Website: home-depot
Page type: customer-info-address
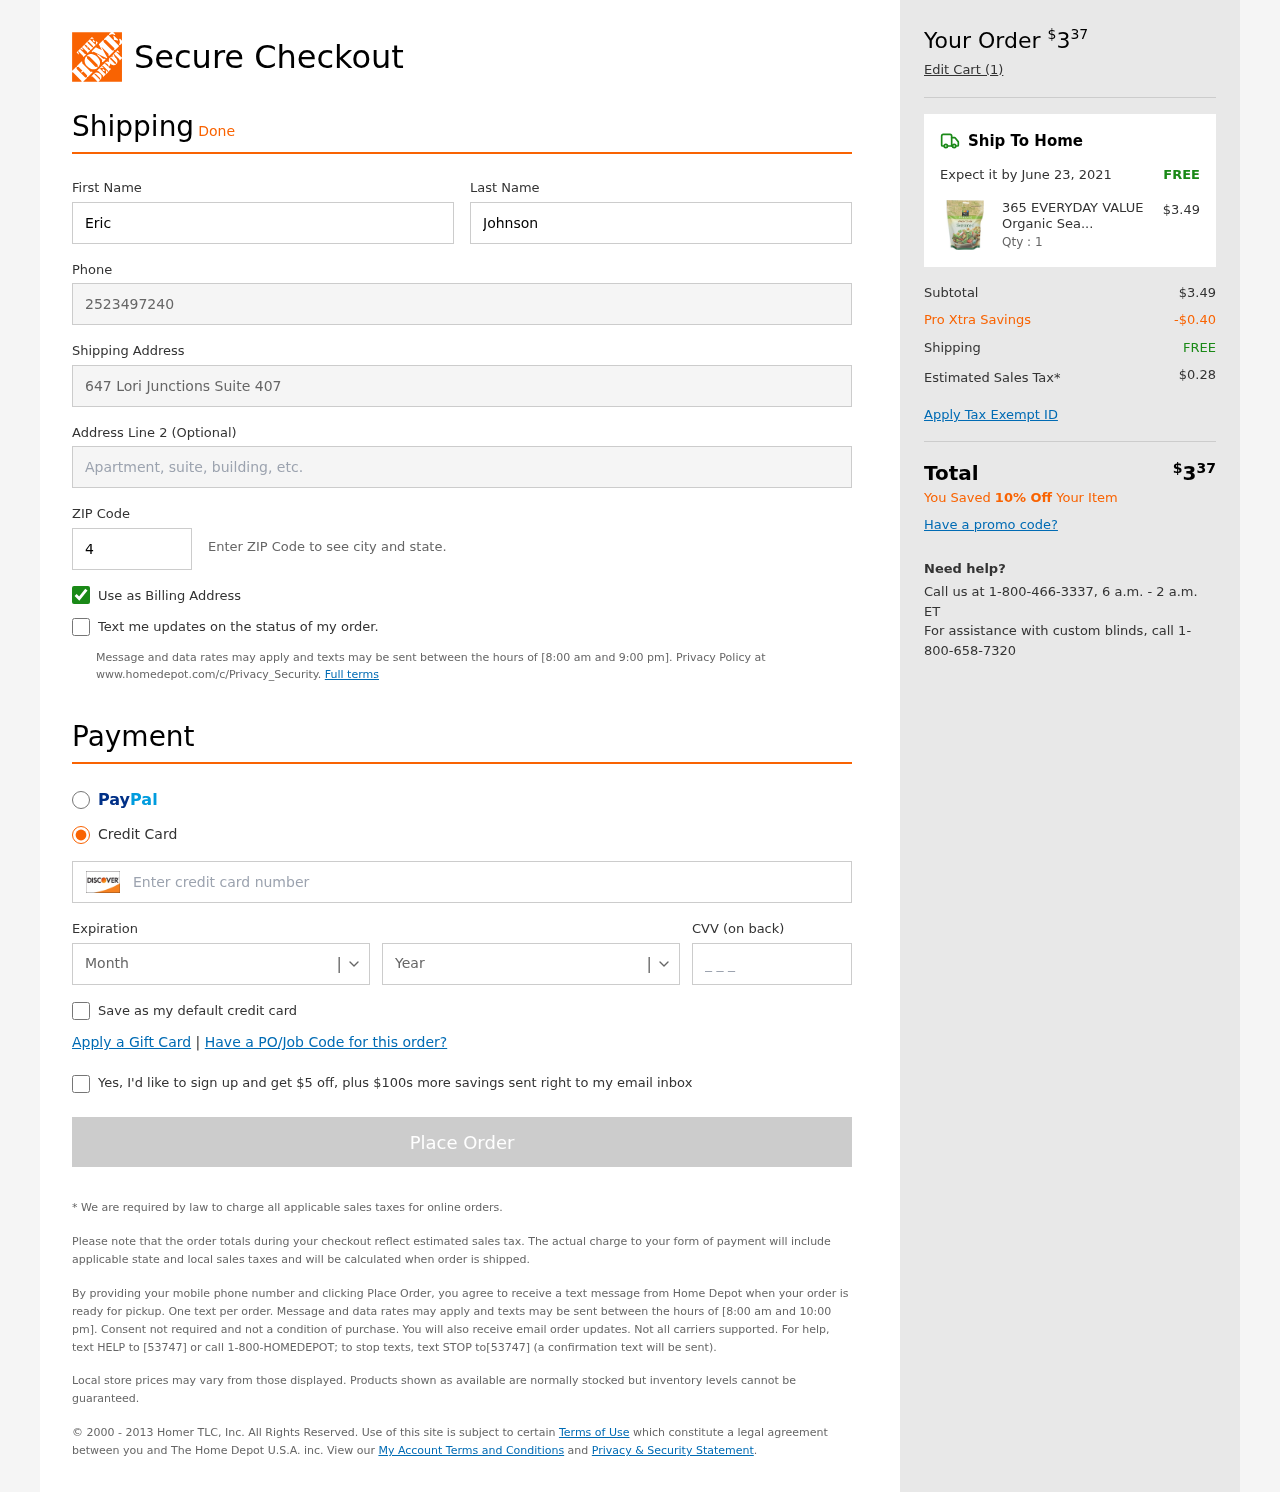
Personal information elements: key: PII_CARD_CVV
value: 576
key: PII_CARD_EXPIRY_MONTH
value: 06
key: PII_CARD_EXPIRY_YEAR
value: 29
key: PII_CARD_NUMBER
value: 6011 0938 1914 4949
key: PII_FIRSTNAME
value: Eric
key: PII_LASTNAME
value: Johnson
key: PII_PHONE
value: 2523497240
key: PII_POSTCODE
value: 45565
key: PII_STREET
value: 647 Lori Junctions Suite 407
Product elements: key: PRODUCT1_NAME
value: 365 EVERYDAY VALUE Organic Seasoned Croutons, 4.5 OZ
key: PRODUCT1_PRICE
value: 3.49
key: PRODUCT1_QUANTITY
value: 1
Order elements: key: ORDER_TOTAL
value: $337
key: ORDER_NUM_ITEMS
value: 1
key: ORDER_DELIVERY_DATE
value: June 23, 2021
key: ORDER_SHIPPING_COST
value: FREE
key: ORDER_SUBTOTAL
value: $3.49
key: ORDER_DISCOUNT
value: -$0.40
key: ORDER_SHIPPING_COST2
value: FREE
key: ORDER_TAX
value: $0.28
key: ORDER_TOTAL2
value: $337
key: ORDER_SAVINGS_MESSAGE
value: You Saved 10% Off Your Item